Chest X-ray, PA view. Patient: 59 years old, sex F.
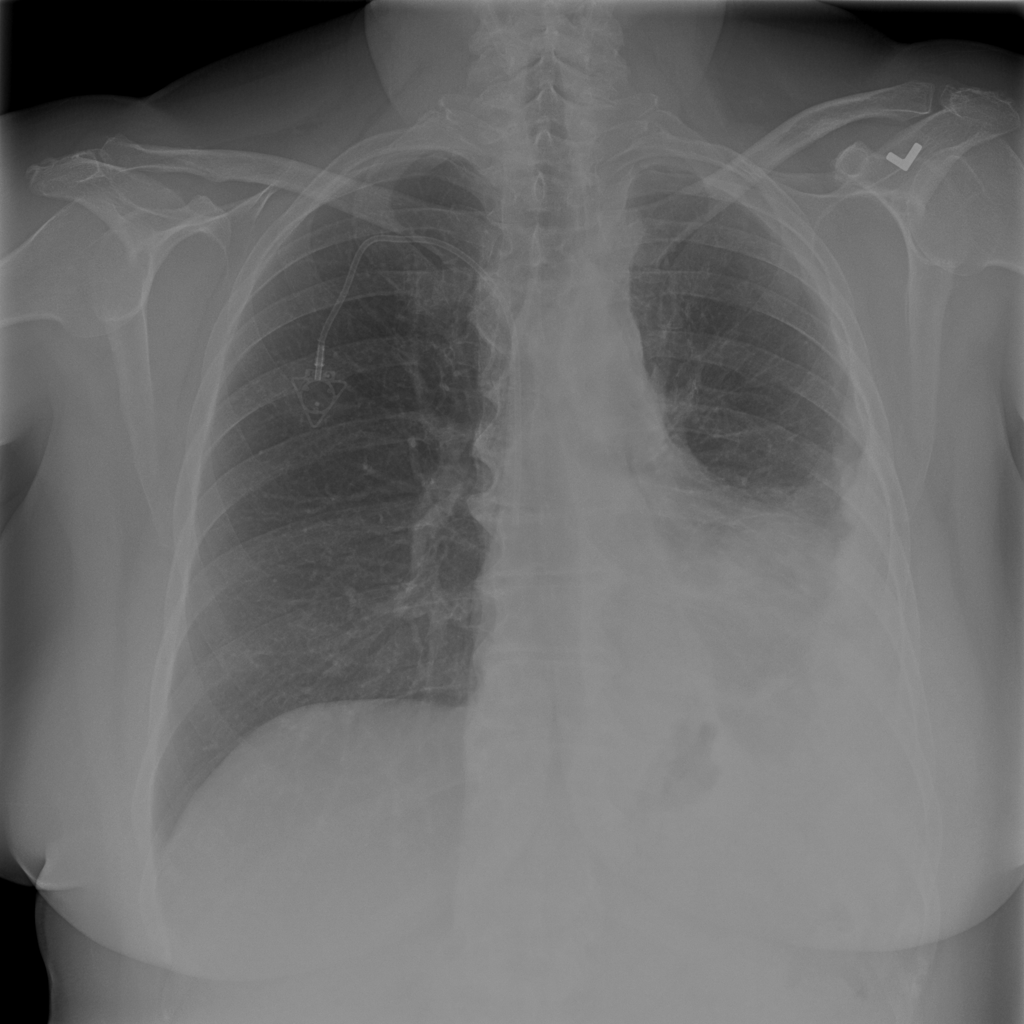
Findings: No Finding